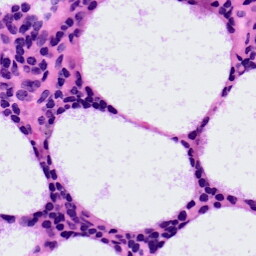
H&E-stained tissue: LymphNode